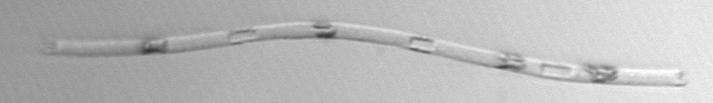
Label: Eucampia_morphytype1